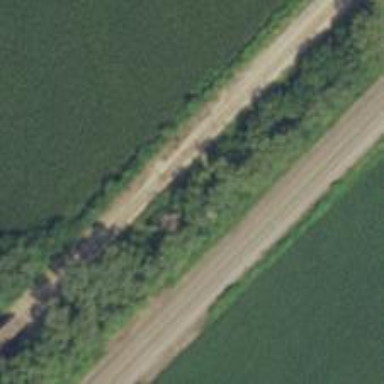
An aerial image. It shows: Railway track.